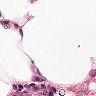
Metastatic tissue present: no